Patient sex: M
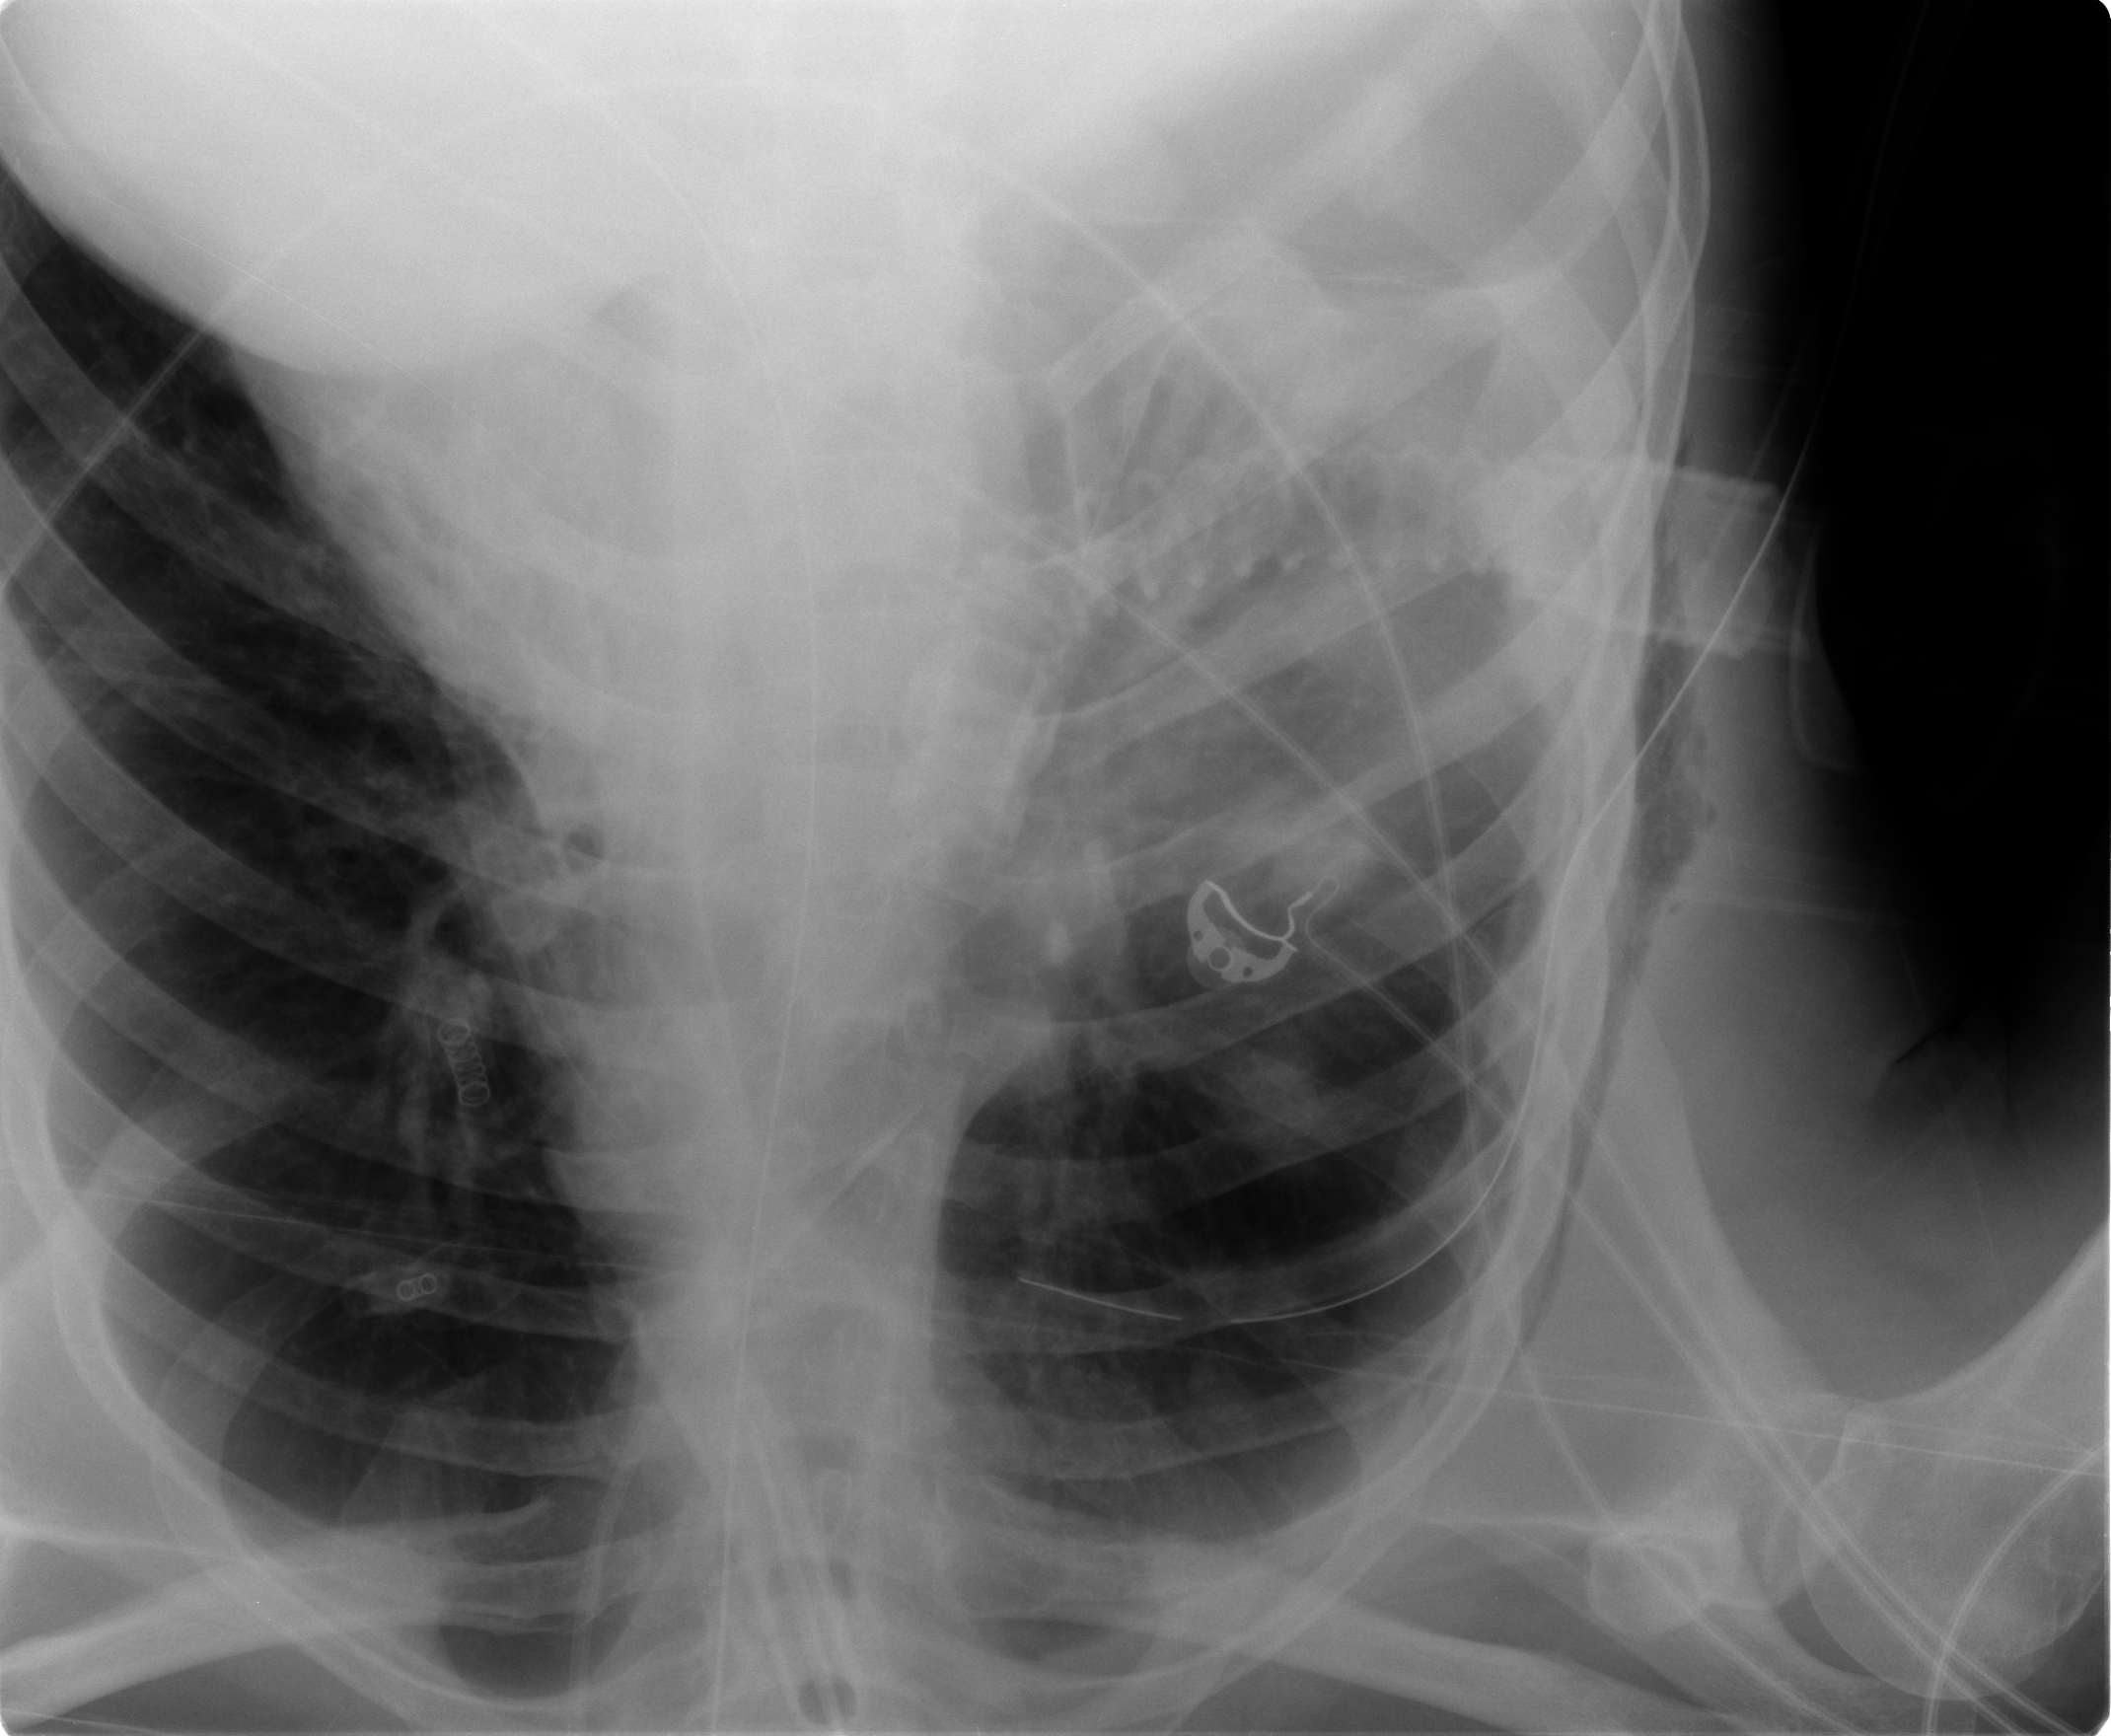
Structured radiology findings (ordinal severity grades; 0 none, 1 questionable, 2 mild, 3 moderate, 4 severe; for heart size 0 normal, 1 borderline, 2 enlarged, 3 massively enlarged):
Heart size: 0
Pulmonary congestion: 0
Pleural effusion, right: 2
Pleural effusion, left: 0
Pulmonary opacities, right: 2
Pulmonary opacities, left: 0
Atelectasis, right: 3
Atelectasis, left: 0